Question: Why is the store unavailable?
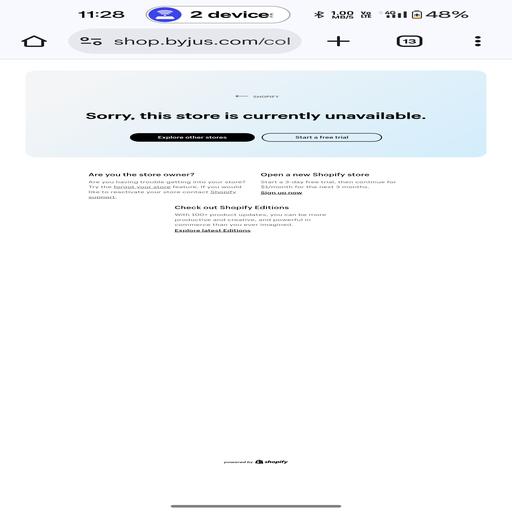
Answer: Currently unavailable